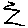
Label: zigzag